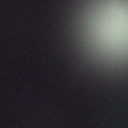
Screen state: off